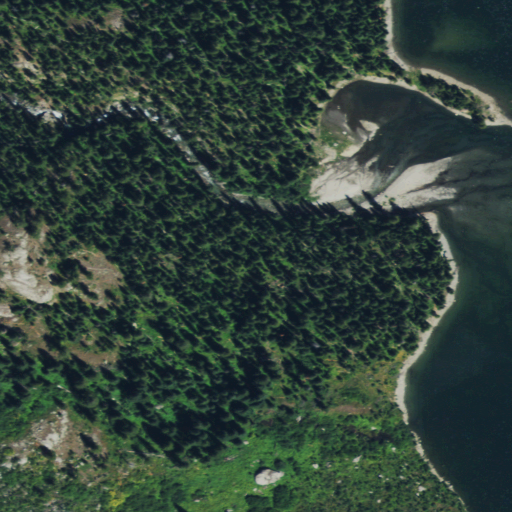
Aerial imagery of valley in Wyoming named Moran Canyon containing evergreen forest, open water, deciduous forest, and grassland